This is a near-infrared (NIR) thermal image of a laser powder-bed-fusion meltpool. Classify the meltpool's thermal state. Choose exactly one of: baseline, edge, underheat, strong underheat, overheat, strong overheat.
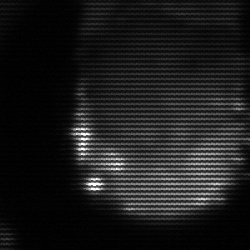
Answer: edge